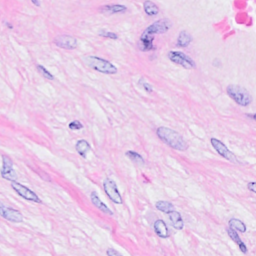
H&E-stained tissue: Breast